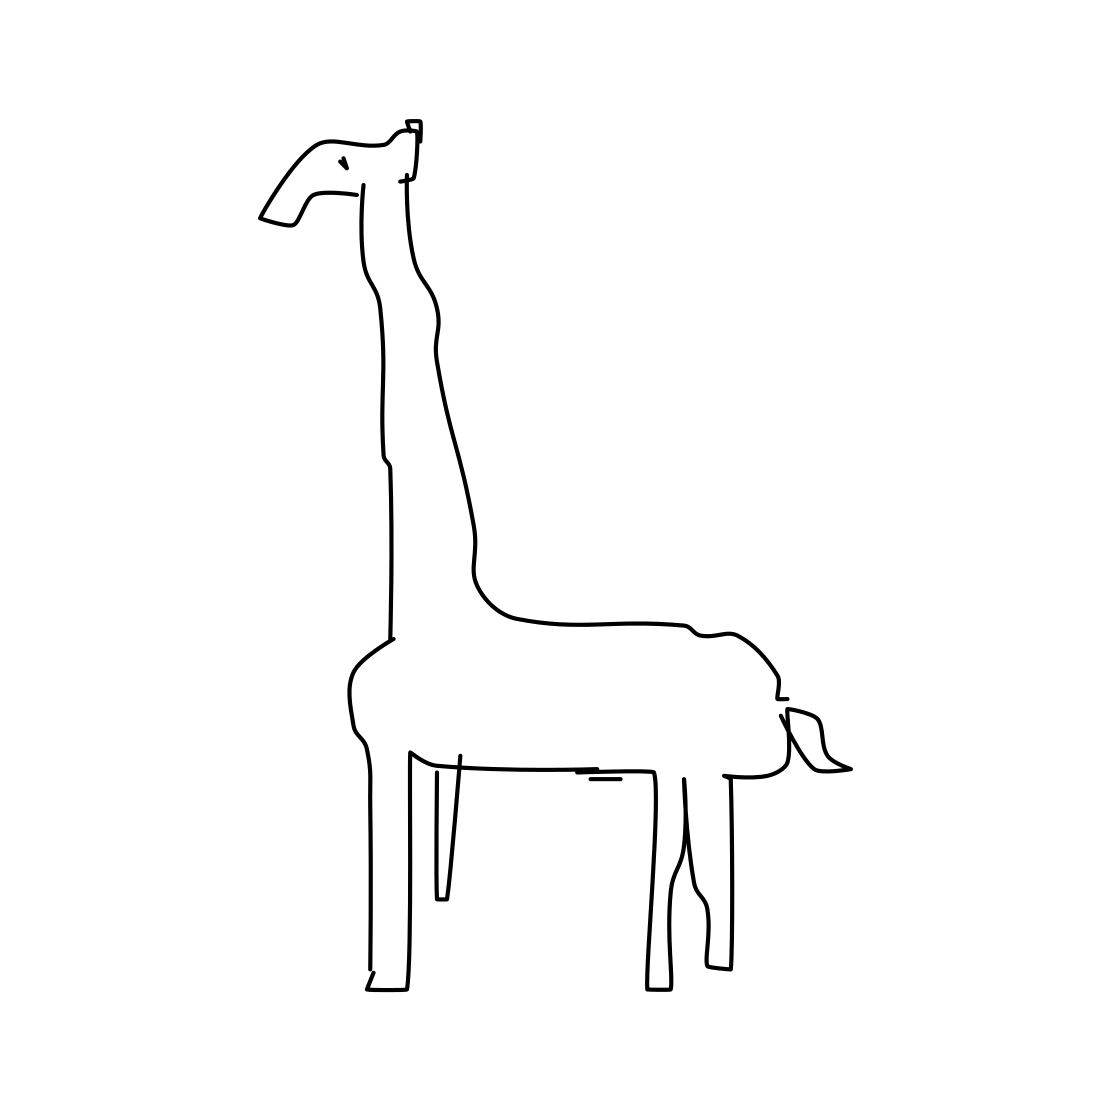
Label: giraffe